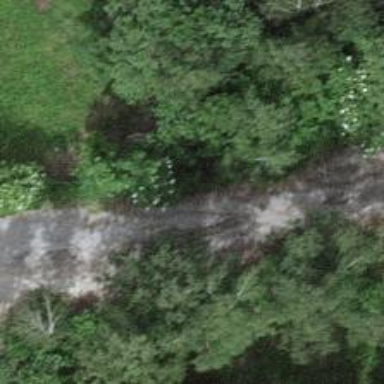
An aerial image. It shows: Path on the ground.